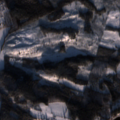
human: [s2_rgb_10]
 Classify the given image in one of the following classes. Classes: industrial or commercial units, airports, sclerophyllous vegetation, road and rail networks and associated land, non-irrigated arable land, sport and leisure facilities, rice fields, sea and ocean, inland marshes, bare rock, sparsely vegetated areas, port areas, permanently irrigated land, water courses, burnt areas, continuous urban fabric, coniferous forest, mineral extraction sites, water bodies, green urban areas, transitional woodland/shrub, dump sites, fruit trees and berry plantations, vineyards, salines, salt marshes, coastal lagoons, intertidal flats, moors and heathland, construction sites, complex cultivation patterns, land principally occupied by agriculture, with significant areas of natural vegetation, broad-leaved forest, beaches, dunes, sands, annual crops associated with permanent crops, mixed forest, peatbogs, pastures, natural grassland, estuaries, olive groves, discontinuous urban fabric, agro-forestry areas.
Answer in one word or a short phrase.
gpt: coniferous forest, mixed forest, transitional woodland/shrub, water bodies